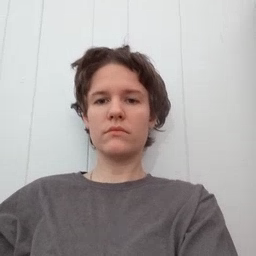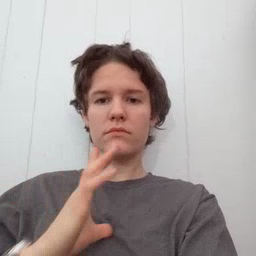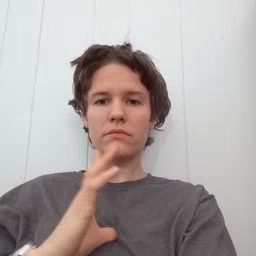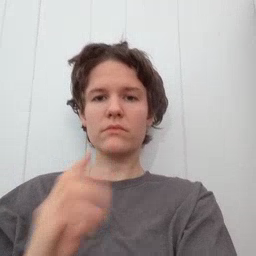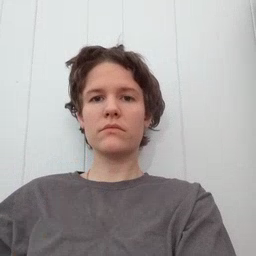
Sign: fine